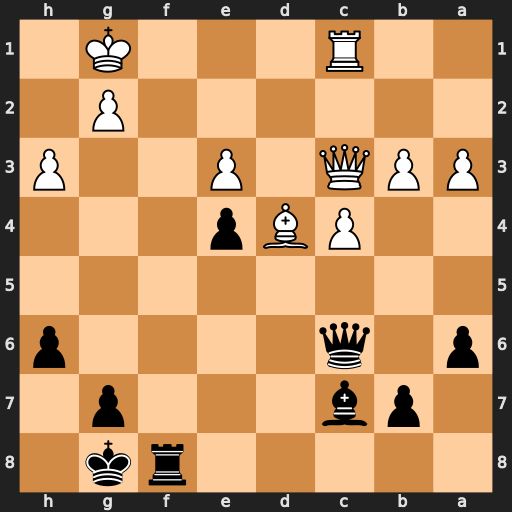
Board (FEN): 5rk1/1pb3p1/p1q4p/8/2PBp3/PPQ1P2P/6P1/2R3K1
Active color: b
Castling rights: -
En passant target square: -
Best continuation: Qd6 Be5 Qxe5 Qxe5 Bxe5